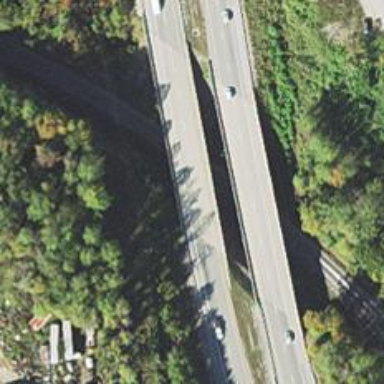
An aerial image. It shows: Trunk road bridge.